Question: Hi I'm working on Glassfish 4, Java EE7. I want to show my images that I had saved in a folder named "Uploaded" like this
'''
<image src="/uploads/image1.png" />
'''
when I was working on tomcat7 I was changing the conf/server.xml by adding this line under the '<host>'
'''
<Context docBase="c:/uploads" path="/uploads" />
'''
I found that on Glassfish 3, the equivalent is to add an alternatedocroot to the glassfish-web.xml like this:
'''
<property name="alternatedocroot_1" value="from=/uploads/* dir=/c:/uploads" />
'''
It didn't work for me on Glassfish 4 and I am wondering why this have changed in GF4.
I want to add the folder as a "virtual context" of the servletcontainer... Please if any one have idea.
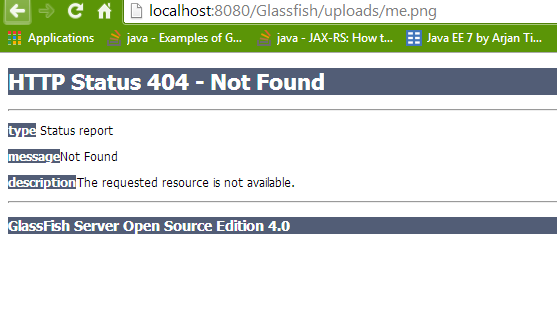
Answer: The 'from' represents the part of the full path that's exposed in the public (and thus visible in the URL). Basically, the composition of the 'dir' and 'from' should represent the full path.
'''
<property name="alternatedocroot_1" value="from=/uploads/* dir=/c:" />
'''